An envelope spectrum derived from a bearing vibration measurement is shown; the reference markers locate BPFO, BPFI, BSF and FTF for this bearing geometry and shaft speed. Based on the visible evidence, which condition applies: normal, inner_race, outer_race, ball?
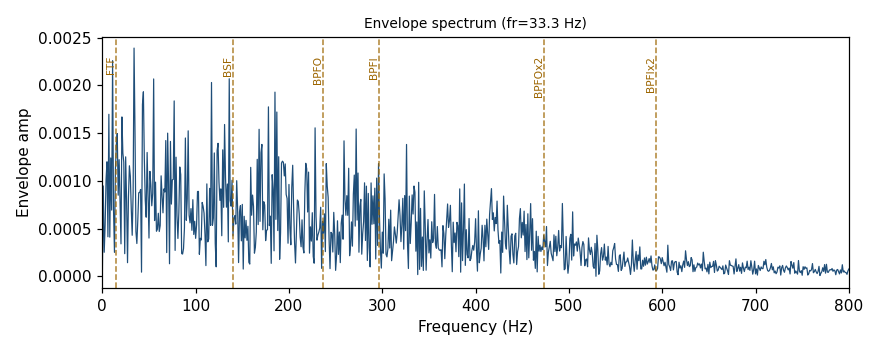
Answer: normal